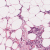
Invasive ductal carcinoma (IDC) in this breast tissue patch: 1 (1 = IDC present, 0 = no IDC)